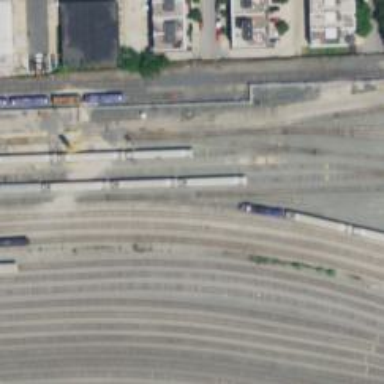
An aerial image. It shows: Railway yard used for servicing trains.